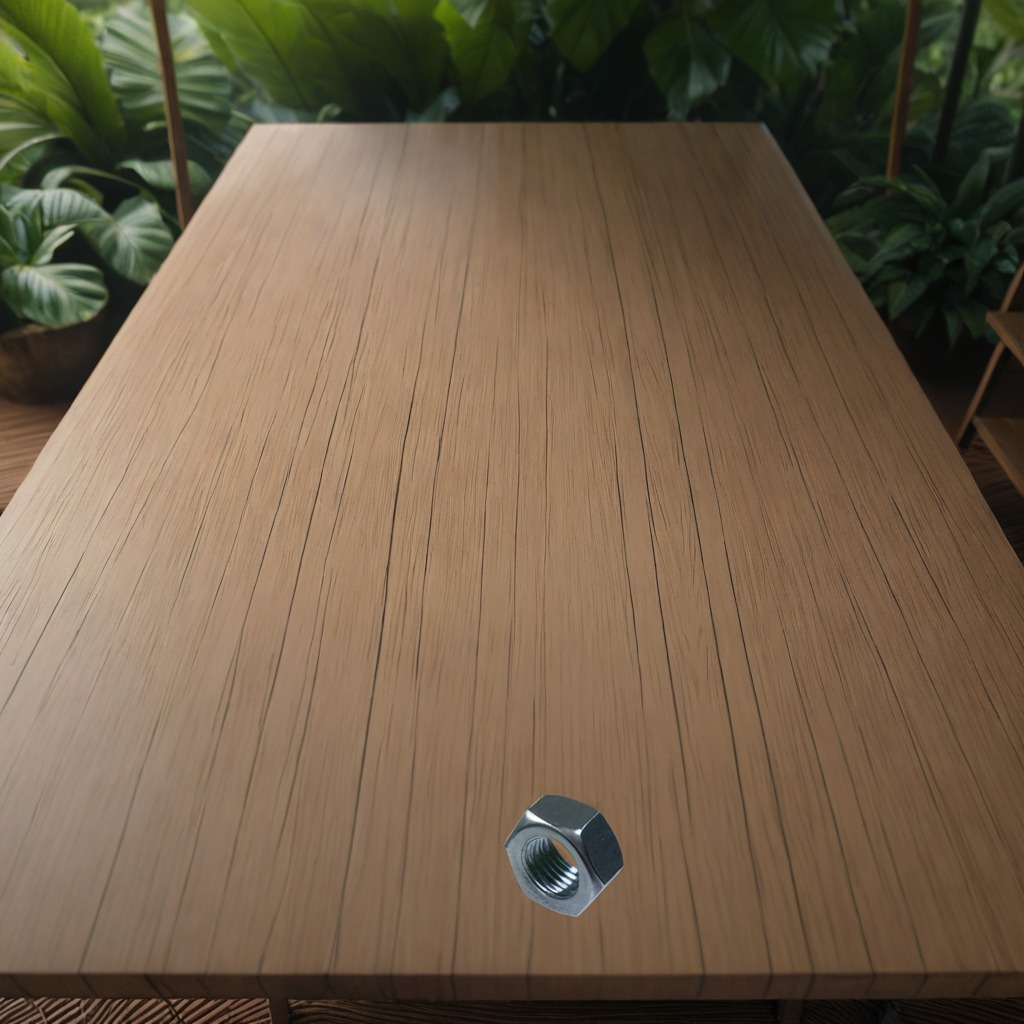
A metal nut is lying on a wooden table inside a jungle field workshop tent humid ambient light worn but